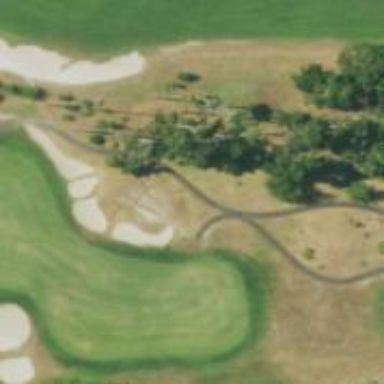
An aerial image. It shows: Service road designated as golf cart path.